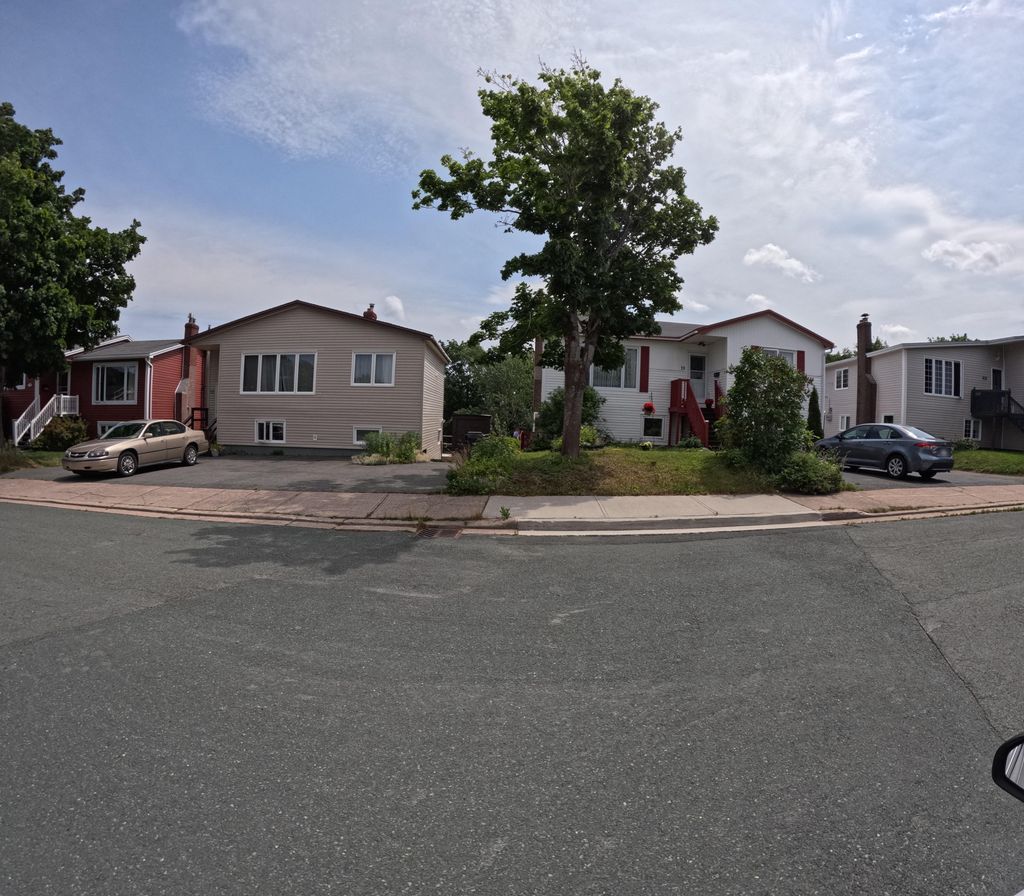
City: st_johns